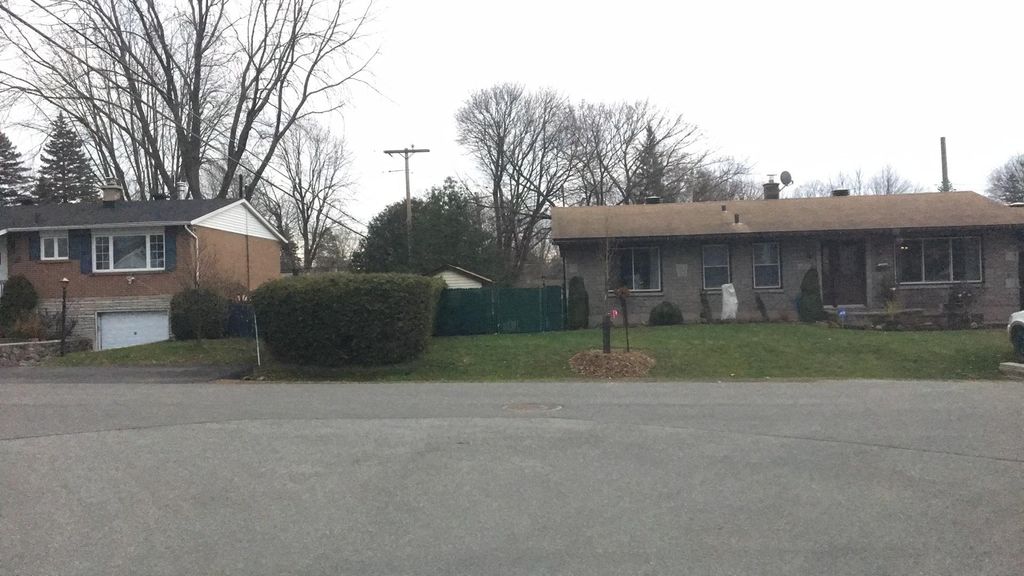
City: montreal